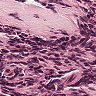
Metastatic tissue present: no